Question: I am having difficulties controlling the size of Donut component in Kendo-UI (<URL>.
Here is my code:
'''
<div class="analytic-block">
<h4>Sources</h4>
<span class="text-muted">Recent activity</span>
@(Html.Kendo()
.Chart<ActivityModel>()
.Name("donutChart")
.Legend(legend => legend.Position(ChartLegendPosition.Bottom))
.DataSource(ds => ds
.Read(read => read.Action("Sources", "Statistics"))
.Group(group => group.Add(item => item.SliceLayer))
.Sort(sort => sort.Add(item => Guid.NewGuid().ToString())))
.Series(series =>
{
series.Donut(model => model.Share, model => model.Label, model => model.Color, model => true, mode => true)
.Border(b =>
{
b.Color("white");
b.Width(2);
})
.StartAngle(0)
.Labels(labels => labels.Visible(true)
.Position(ChartPieLabelsPosition.OutsideEnd)
.Template(" #=dataItem.Label #")//.Template("<span style="color:#=dataItem.Color#;"> #=dataItem.Label # </span>")
.Background("transparent")
.Border(1, "grey", ChartDashType.Solid)
.Padding(2))
.Padding(120);
})
.Tooltip(tooltip => tooltip
.Template(" #=dataItem.Label # ")
.Visible(true)))
</div>
'''
and here is the result it produces:

I am able to adjust the size of the chart by changing .Padding(120) but this leaves two large spaces just above and below the chart. I could not find any reference on how to manipulate the size of the area to draw this chart on.
If anyone could suggest a solution, that would be greatly appreciated.
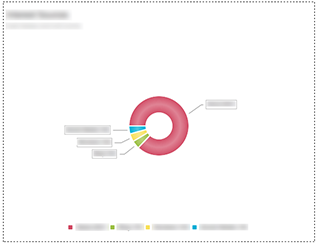
Answer: You should simply set width/height to the div chart element that you turn into a chart.
<URL> is an example.